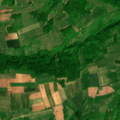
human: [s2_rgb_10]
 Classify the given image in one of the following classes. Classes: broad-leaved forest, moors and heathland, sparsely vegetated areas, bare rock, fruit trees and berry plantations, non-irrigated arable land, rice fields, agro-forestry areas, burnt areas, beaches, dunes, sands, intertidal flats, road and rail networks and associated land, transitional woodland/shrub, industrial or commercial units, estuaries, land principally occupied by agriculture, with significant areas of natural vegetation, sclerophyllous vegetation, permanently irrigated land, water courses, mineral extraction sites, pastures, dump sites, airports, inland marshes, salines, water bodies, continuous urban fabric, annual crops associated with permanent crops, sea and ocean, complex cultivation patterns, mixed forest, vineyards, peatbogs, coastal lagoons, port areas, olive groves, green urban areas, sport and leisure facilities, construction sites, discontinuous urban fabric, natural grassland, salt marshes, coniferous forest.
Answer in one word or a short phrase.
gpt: complex cultivation patterns, land principally occupied by agriculture, with significant areas of natural vegetation, broad-leaved forest